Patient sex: M
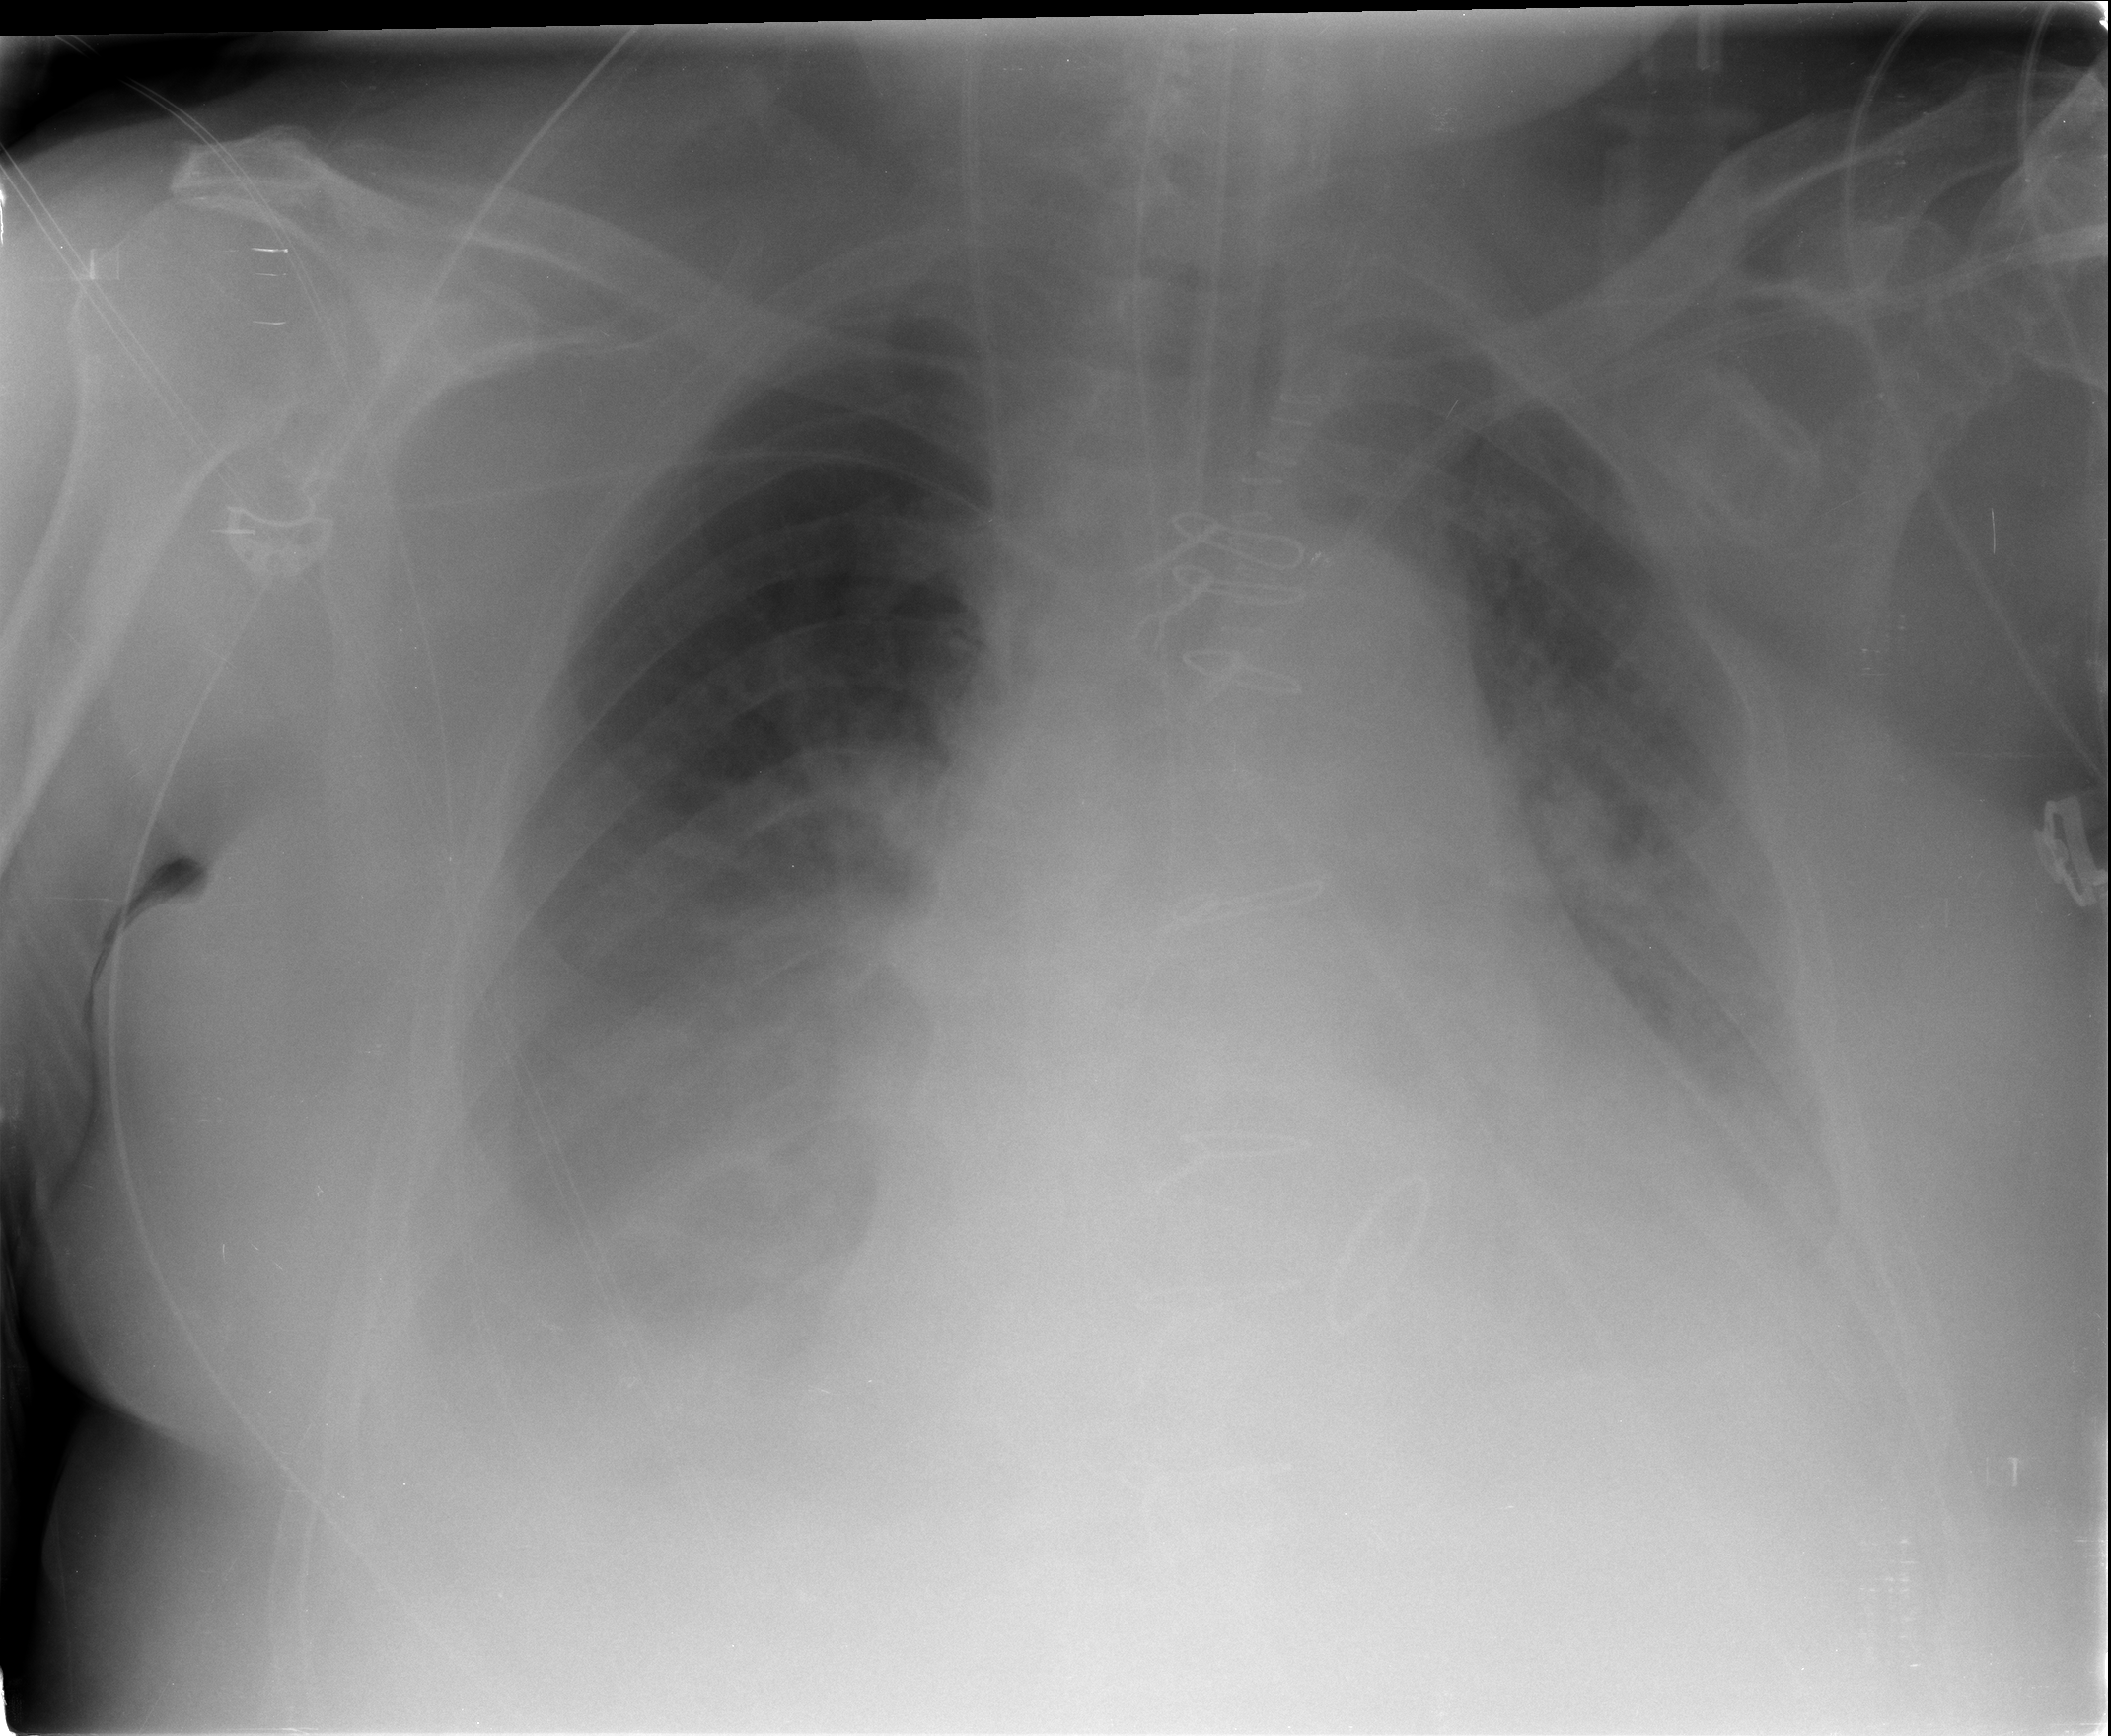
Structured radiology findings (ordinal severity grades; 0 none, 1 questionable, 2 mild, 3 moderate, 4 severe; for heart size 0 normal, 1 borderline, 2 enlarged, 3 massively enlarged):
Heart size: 2
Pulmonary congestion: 3
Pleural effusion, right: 2
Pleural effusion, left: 3
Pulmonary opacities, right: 1
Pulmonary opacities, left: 1
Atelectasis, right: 3
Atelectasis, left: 3